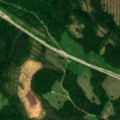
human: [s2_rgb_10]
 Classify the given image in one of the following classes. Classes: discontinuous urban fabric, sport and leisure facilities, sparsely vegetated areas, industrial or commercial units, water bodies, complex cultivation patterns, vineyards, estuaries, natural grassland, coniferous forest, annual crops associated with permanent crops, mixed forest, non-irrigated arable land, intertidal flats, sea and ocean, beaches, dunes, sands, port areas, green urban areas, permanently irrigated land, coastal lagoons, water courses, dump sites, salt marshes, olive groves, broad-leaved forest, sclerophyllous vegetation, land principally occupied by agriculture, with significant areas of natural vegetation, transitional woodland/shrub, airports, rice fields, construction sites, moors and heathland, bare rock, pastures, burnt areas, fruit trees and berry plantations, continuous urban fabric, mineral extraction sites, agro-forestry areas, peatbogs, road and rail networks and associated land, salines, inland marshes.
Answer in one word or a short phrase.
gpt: coniferous forest, mixed forest, transitional woodland/shrub